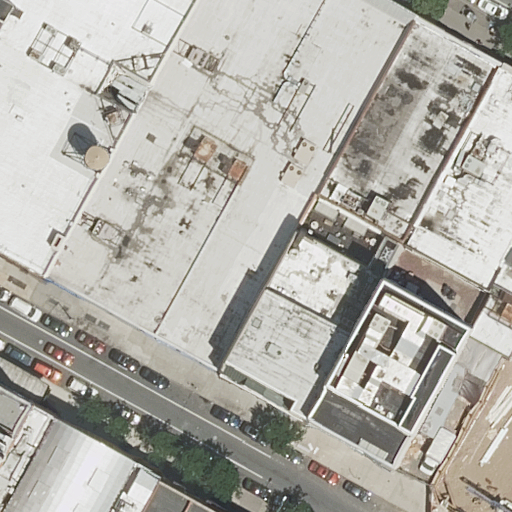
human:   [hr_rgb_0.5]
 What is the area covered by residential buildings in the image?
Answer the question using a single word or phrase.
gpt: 6651m2

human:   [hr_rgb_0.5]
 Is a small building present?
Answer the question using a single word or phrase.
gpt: yes

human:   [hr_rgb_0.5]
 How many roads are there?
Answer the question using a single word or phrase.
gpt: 1

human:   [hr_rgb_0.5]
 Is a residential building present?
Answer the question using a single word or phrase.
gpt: yes

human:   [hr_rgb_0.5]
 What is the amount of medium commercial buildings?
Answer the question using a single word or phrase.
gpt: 0

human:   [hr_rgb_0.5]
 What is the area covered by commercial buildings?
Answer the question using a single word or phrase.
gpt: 1040m2

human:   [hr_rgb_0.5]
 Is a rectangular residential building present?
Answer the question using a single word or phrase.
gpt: yes

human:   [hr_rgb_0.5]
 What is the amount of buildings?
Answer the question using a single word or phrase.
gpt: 10

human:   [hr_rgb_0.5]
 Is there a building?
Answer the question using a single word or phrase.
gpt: yes

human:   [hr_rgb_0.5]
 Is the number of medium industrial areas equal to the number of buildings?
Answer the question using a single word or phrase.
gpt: no

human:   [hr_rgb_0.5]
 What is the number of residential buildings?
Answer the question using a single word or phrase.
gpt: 9

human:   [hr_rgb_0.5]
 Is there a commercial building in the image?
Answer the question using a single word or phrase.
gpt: yes

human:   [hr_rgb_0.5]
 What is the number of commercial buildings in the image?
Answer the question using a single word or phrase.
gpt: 1

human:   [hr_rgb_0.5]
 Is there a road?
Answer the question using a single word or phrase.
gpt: yes

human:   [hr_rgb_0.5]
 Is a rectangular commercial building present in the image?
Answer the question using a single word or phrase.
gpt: yes

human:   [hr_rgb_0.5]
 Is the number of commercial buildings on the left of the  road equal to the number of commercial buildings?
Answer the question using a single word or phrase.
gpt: no

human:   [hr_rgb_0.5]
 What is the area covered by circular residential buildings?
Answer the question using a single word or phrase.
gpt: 0m2

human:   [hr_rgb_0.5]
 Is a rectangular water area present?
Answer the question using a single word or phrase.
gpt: no

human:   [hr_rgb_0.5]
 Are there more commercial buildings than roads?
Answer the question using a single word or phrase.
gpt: no

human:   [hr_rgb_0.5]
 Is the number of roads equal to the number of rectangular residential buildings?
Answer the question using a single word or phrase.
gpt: no

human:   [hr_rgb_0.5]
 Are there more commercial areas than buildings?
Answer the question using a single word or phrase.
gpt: no

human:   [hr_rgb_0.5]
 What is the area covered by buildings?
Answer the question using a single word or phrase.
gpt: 7692m2

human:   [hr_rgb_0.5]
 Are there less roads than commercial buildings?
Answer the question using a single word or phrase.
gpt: no

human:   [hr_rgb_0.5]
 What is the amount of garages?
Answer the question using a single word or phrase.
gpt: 0

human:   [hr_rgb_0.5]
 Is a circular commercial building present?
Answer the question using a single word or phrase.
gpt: no

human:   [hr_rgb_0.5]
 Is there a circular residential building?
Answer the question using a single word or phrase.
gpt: no

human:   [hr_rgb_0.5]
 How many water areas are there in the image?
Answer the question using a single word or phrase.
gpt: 0

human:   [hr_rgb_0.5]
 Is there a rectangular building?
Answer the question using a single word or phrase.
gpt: yes

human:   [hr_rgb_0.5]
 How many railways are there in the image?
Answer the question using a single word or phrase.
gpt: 0

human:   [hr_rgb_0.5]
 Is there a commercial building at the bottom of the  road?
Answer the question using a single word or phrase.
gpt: yes

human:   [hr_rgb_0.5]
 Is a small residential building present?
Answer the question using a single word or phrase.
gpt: yes

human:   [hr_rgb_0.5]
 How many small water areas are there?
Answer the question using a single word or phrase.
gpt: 0

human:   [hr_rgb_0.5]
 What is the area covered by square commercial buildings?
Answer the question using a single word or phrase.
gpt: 0m2

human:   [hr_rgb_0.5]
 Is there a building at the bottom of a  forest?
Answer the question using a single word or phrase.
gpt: no

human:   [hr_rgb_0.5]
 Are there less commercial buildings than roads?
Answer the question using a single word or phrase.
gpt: no

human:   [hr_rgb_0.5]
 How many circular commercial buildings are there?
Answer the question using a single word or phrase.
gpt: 0

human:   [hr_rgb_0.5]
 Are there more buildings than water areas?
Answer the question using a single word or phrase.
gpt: yes

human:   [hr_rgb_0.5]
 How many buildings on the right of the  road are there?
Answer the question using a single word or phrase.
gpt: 5

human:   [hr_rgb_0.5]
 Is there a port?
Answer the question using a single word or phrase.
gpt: no

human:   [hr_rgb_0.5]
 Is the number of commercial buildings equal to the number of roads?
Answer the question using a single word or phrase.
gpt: yes

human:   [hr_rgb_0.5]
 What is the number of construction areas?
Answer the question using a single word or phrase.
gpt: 0

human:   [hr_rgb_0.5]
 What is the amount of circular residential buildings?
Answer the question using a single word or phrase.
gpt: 0

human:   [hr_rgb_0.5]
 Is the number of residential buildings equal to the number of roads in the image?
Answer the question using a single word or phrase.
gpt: no

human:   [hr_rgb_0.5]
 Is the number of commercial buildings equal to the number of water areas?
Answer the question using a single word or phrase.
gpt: no

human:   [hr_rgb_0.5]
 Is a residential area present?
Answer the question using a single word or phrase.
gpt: no

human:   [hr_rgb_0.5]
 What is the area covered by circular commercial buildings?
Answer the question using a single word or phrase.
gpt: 0m2

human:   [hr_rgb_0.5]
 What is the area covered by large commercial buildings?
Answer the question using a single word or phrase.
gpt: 1040m2

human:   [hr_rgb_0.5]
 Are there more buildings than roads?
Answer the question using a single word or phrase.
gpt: yes

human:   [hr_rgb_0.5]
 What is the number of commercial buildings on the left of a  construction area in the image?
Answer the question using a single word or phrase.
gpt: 0

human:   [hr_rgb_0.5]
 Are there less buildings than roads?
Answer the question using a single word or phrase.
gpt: no

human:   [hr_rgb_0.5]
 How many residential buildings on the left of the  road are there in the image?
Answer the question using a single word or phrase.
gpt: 3

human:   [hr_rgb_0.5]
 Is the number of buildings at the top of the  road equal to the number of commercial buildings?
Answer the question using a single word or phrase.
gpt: no

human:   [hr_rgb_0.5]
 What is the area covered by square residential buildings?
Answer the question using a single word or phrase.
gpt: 0m2

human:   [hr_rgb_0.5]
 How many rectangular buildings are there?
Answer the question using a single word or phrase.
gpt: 9

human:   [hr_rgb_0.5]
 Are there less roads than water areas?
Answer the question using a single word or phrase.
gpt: no

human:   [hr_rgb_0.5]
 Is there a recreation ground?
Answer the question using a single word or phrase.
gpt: no

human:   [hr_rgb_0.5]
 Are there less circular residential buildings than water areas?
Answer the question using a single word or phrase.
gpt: no

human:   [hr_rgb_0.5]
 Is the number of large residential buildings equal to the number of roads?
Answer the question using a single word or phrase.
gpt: no

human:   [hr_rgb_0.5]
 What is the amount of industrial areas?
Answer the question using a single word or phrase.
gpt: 0

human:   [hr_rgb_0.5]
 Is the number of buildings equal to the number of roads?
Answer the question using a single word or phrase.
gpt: no

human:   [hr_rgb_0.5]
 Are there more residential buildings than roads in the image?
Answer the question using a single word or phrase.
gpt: yes

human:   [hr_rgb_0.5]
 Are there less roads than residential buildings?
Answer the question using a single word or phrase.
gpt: yes

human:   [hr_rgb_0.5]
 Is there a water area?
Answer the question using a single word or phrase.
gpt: no

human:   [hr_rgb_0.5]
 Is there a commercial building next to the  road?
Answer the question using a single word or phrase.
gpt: yes